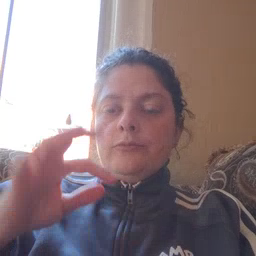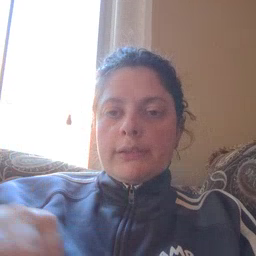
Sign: frenchfries